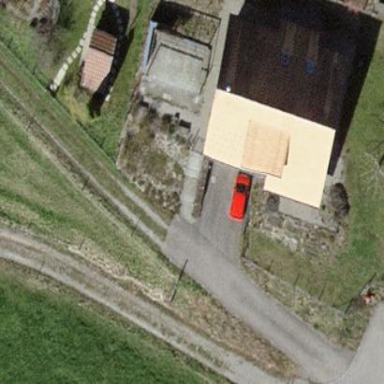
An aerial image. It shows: Detached building.